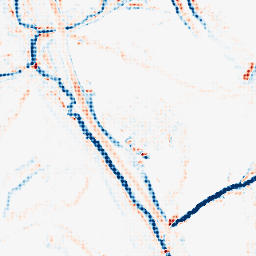
Category: morphological
Decomposition family: morphological_diamond
Decomposition parameters: operation: average
radius: 5
Upsampling method: sinc_blackman
Upsampling parameters: scale: 8
kernel_size: 8
Upsampling scale: 8